Field crop: maize
Growth stage: 2
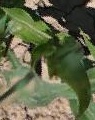
Species: maize